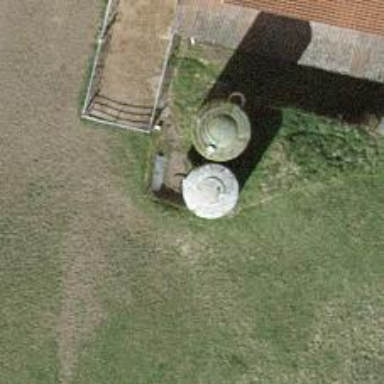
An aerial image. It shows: Silo.